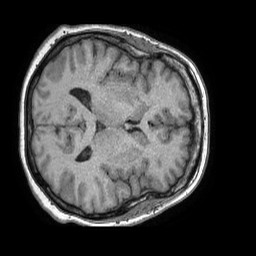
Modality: T1w
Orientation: axial
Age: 52
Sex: female
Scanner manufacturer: philips
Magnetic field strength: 1.5 T
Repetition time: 0.007514 s
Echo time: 0.003413 s